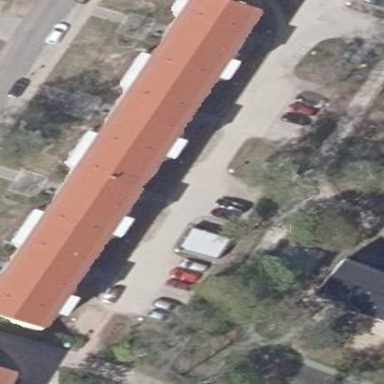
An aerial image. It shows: Gabled roof apartments building.